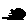
Label: tree